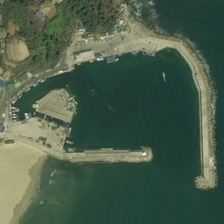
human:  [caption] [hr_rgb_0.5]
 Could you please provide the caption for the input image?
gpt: many green trees are near a port with several boats .

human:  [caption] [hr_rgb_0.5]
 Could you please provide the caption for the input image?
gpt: many green trees are near a port with several boats .

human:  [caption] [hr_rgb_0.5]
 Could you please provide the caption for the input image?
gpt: many green trees are near a port with several boats .

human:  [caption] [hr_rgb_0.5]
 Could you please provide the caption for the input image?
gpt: many green trees are near a port with several boats .

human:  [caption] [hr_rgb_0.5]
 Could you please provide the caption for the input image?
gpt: many green trees are near a port with several boats .